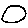
Label: circle